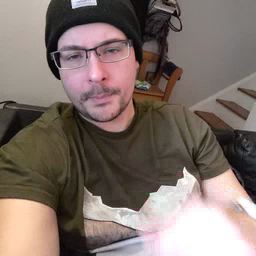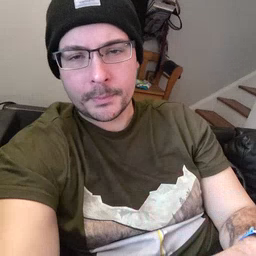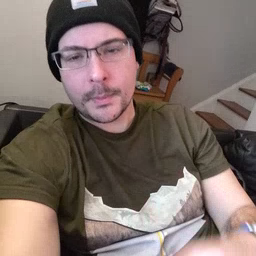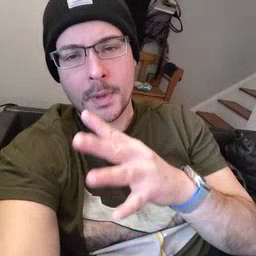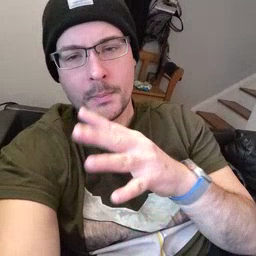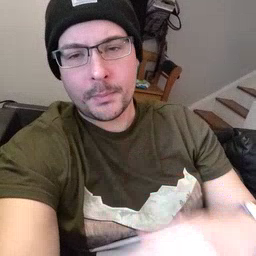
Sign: mom